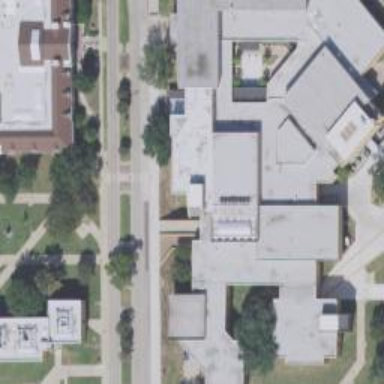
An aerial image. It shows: University building.